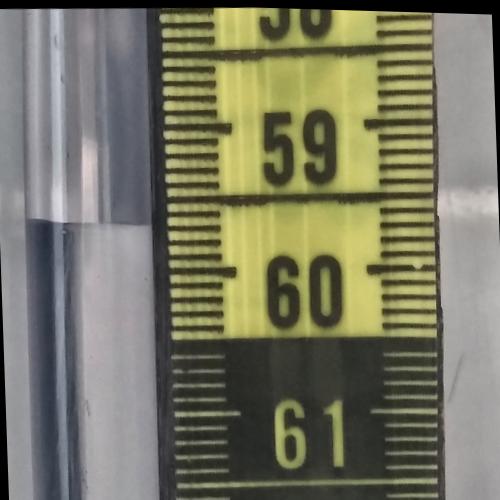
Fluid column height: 59.7 cm